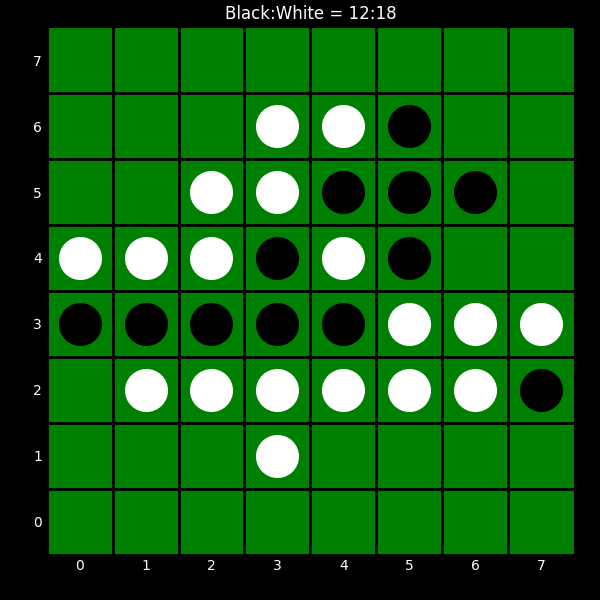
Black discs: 12
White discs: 18